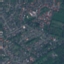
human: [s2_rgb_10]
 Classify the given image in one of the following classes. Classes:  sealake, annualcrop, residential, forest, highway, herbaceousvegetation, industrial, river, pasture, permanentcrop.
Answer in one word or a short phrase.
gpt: Residential